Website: bh-photo
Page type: gifting
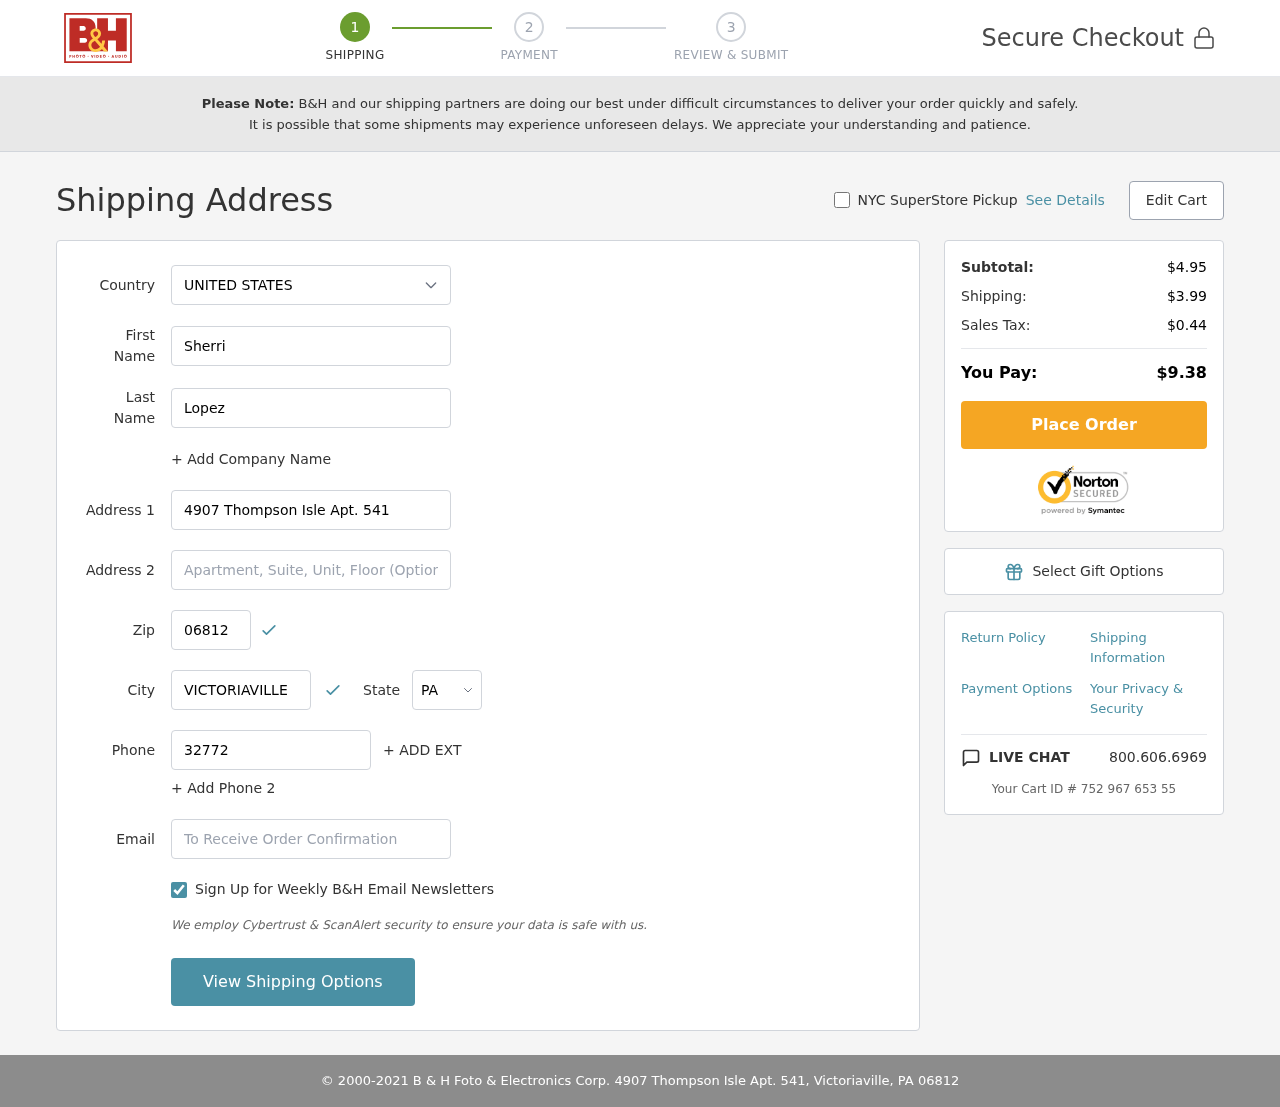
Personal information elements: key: PII_CITY
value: Victoriaville
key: PII_COUNTRY
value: United States
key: PII_EMAIL
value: sherri.lopez@yahoo.com
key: PII_FIRSTNAME
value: Sherri
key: PII_LASTNAME
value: Lopez
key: PII_PHONE
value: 3277244952
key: PII_POSTCODE
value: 06812
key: PII_STATE_ABBR
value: PA
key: PII_STREET
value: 4907 Thompson Isle Apt. 541
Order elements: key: ORDER_SUBTOTAL
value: $4.95
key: ORDER_SHIPPING_COST
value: $3.99
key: ORDER_TAX
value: $0.44
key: ORDER_TOTAL
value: $9.38
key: ORDER_ID
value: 752 967 653 55